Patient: sex F, age 76
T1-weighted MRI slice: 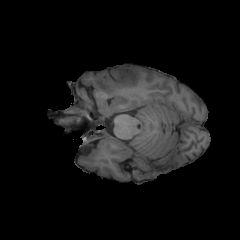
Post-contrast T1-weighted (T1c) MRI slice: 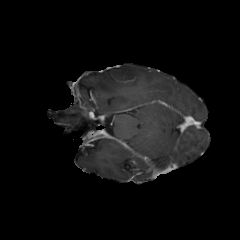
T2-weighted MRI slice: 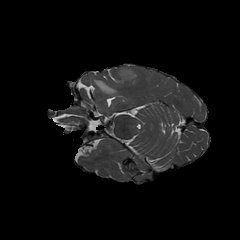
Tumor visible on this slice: yes
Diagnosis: Glioblastoma, IDH-wildtype
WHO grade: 4